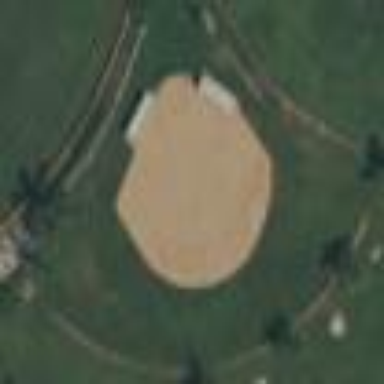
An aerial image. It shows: Baseball pitch for leisure and sports activities.